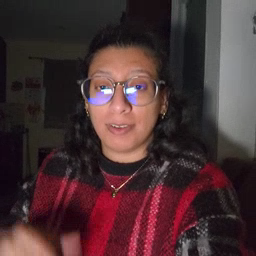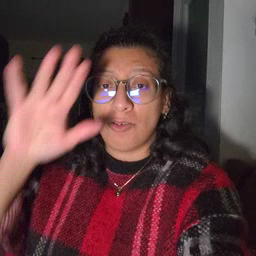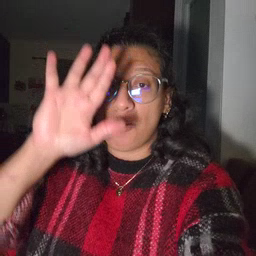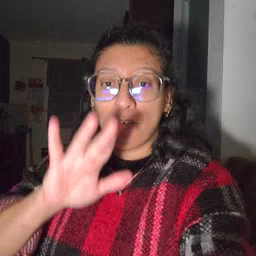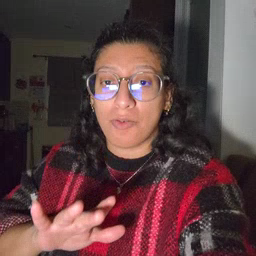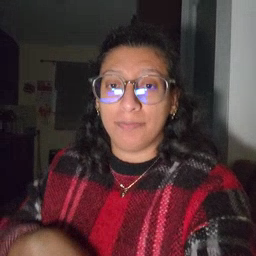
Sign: snow